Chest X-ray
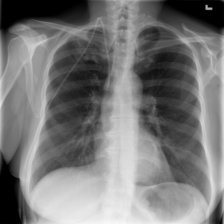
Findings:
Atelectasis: negative
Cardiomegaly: negative
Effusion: negative
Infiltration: positive
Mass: positive
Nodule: negative
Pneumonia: negative
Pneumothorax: negative
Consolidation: positive
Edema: negative
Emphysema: negative
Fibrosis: negative
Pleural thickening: negative
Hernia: negative